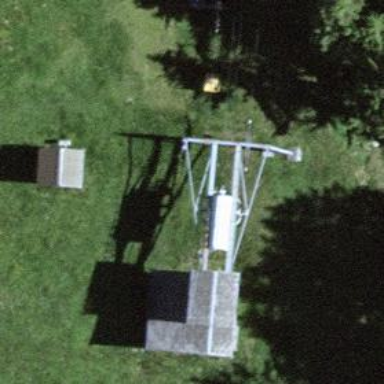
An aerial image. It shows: Pylon for aerialway.